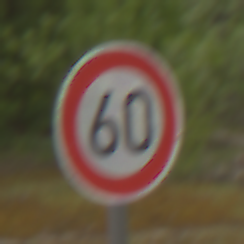
Verkehrszeichen: Geschwindigkeit60
Umgebung: Outdoor, Nature
Tageszeit: MorningAfternoon
Wetter: Overcast
Licht: Natural
Jahreszeit: NotSpecified
Kontrast: LowContrast